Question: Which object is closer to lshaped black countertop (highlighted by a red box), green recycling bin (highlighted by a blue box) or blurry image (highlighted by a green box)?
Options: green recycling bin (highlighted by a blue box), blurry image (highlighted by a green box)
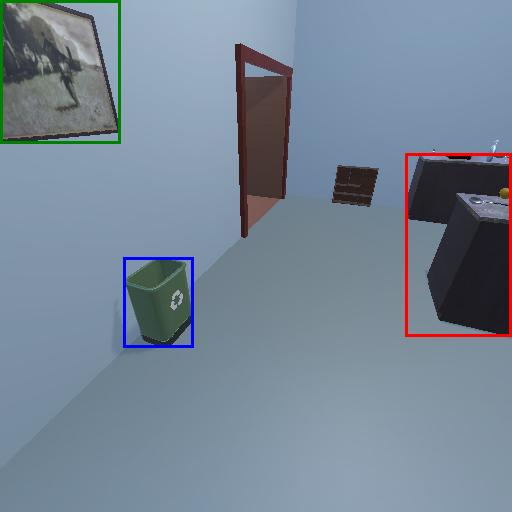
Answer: green recycling bin (highlighted by a blue box)